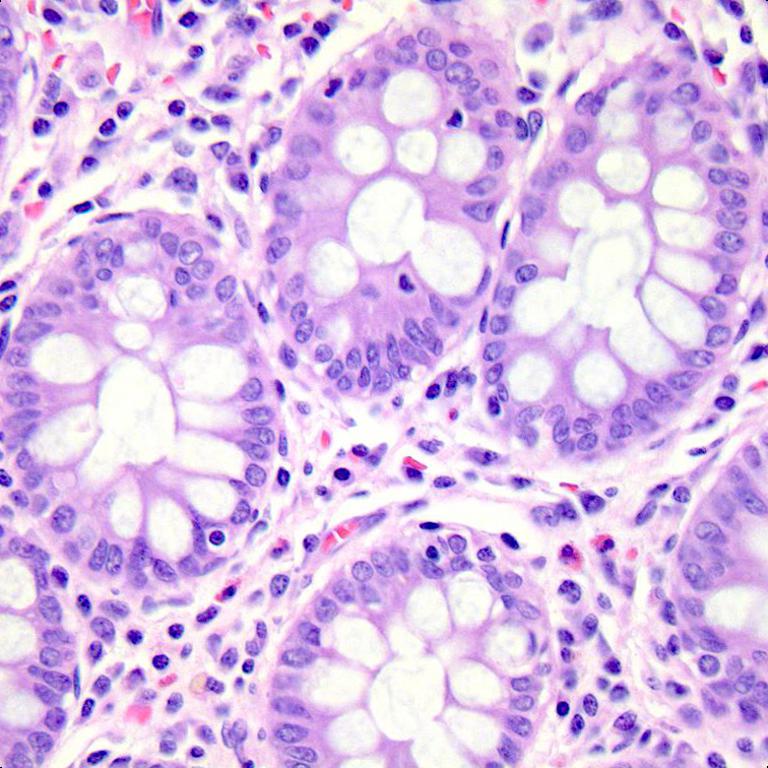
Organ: colon
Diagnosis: benign